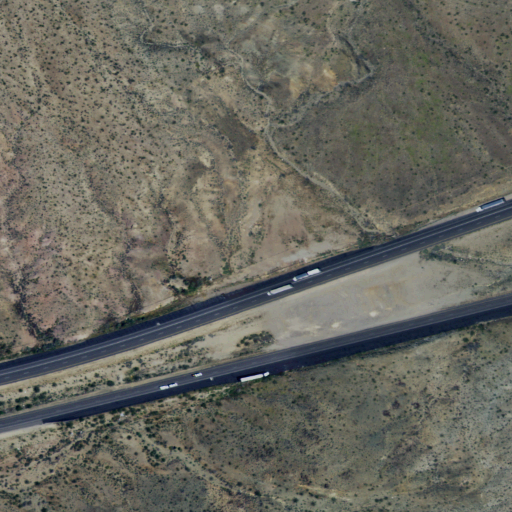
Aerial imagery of gap in California named South Pass containing shrub, low intensity development, medium intensity development, open development, and high intensity development